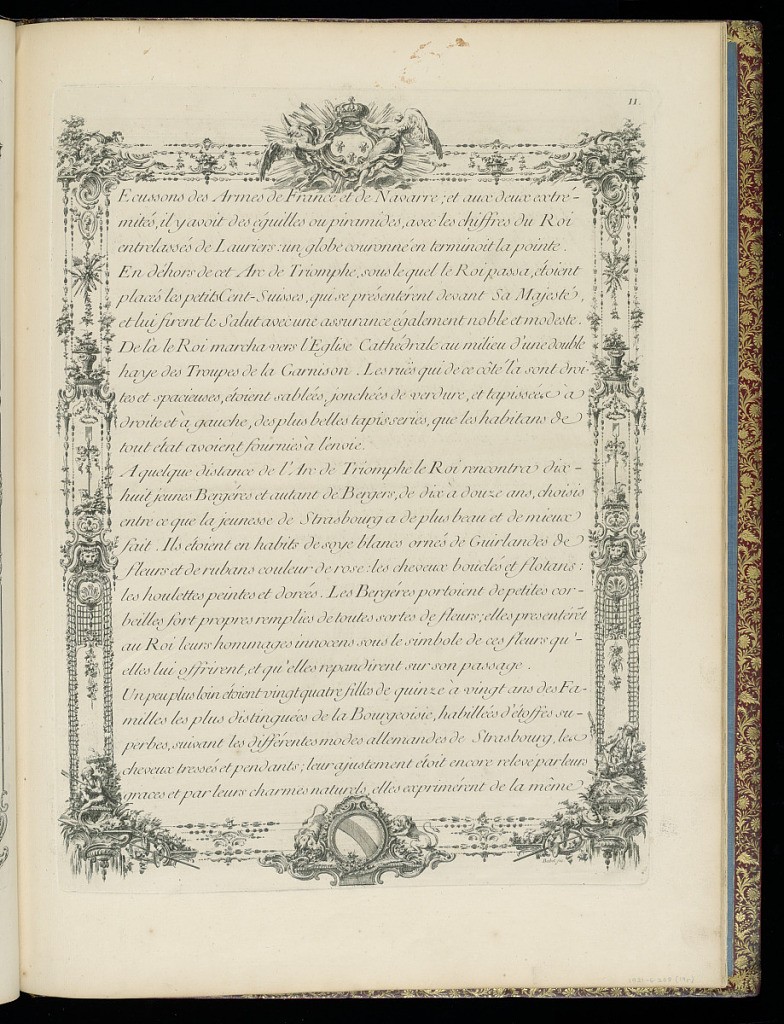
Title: DESCRIPTION DES FÊTES DONNÉES PAR LA VILLE DE STRASBOURG Pour la Convalescence du Roi : à l’arrivée et pendant le séjour de Sa Majesté en cette Ville.
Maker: Johann Martin Weis, French, 1711 - 1751
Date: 1745
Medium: Etching and engraving on paper
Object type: Print
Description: Eleventh page (recto) of the engraved text describing the festivities, within a rocaille border, featuring trellis and floral motifs, with the French coat of arms on the top, flanked by two angels and sun rays. With the city of Strasbourg's coat of arms on the bottom. Twelfth page (verso) of the engraved text, within a rocaille border, topped with the three fleurs-de-lys within a cartouche, a soldier on either side of the borders, military trophies in the two bottom corners and the city of Strasbourg's coat of arms on the bottom.